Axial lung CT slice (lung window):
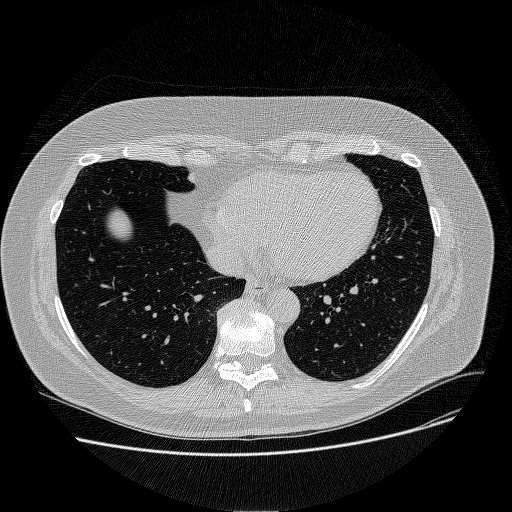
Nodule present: no